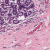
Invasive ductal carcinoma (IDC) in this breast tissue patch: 0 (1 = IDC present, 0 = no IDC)